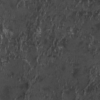
Label: not_dusty